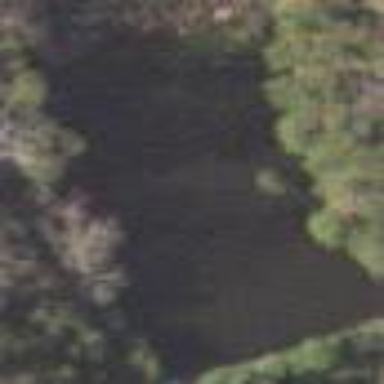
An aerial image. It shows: Pond surrounded by natural water.